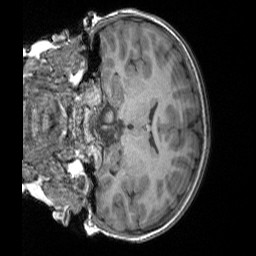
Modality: T1w
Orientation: coronal
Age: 7
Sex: female
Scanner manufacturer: siemens
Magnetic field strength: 3 T
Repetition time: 1.65 s
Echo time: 0.00203 s